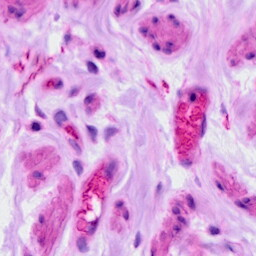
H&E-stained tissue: Ovarian